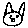
Label: cat